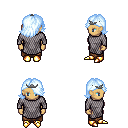
a pixel art fantasy rpg character, female body template, human, tanned skin, chain mail, robe skirt, white cyan swoop hairstyle, iron tiara, gold boots, four views (front, back, left, right), 2x2 character sprite sheet, small pixel art, hard edges, no anti-aliasing